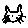
Label: cat